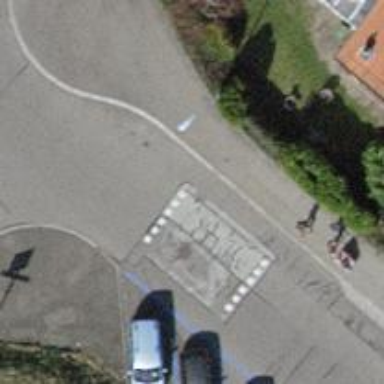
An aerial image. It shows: Traffic cushion.